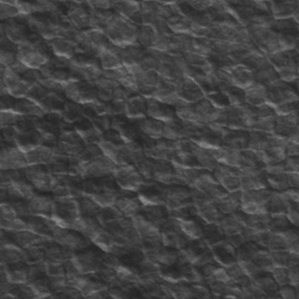
Label: frost